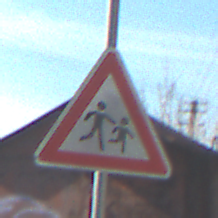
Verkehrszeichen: KinderLinks
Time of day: MorningAfternoon
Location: Outdoor (Suburban)
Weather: Clear
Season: NotSpecified
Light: Natural